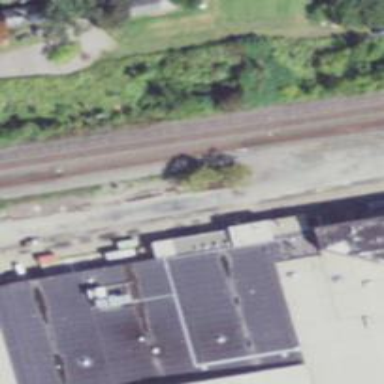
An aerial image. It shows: Railway crossover.